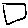
Label: square